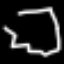
Label: octagon